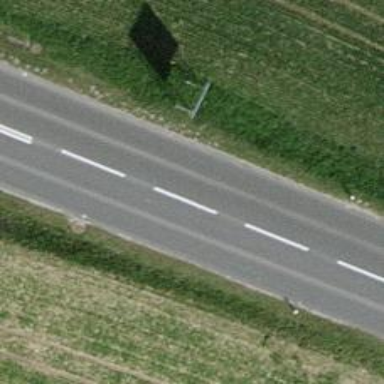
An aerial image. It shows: Secondary road.